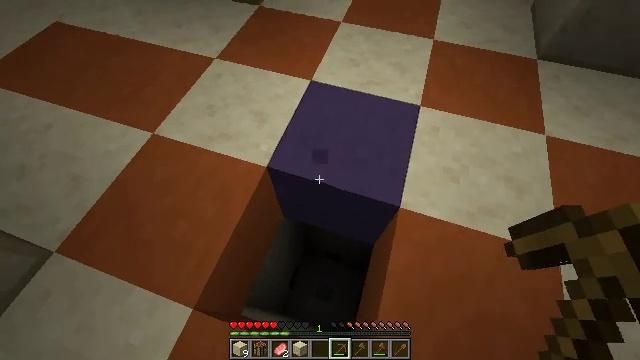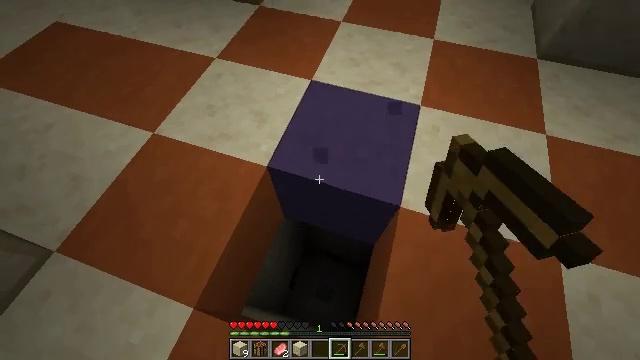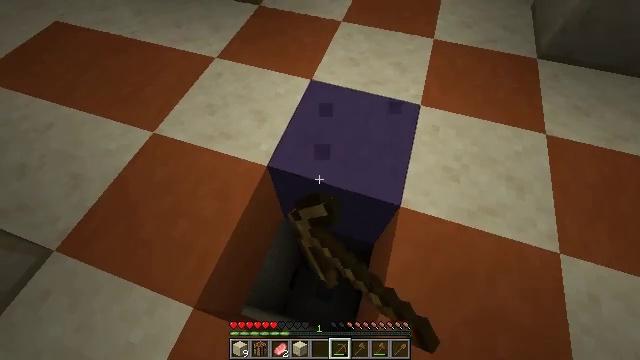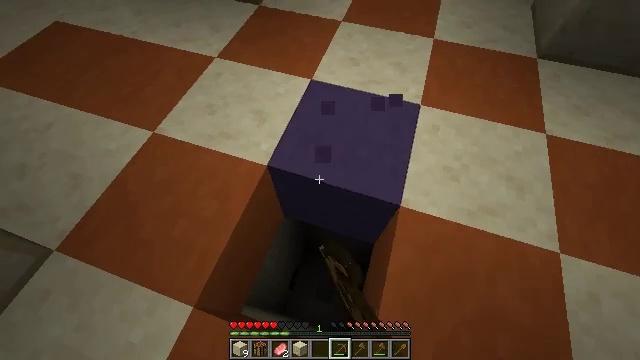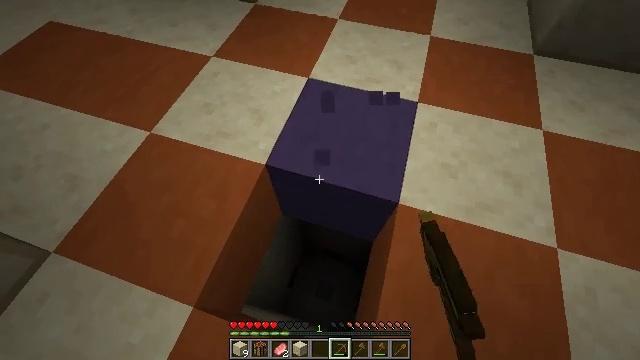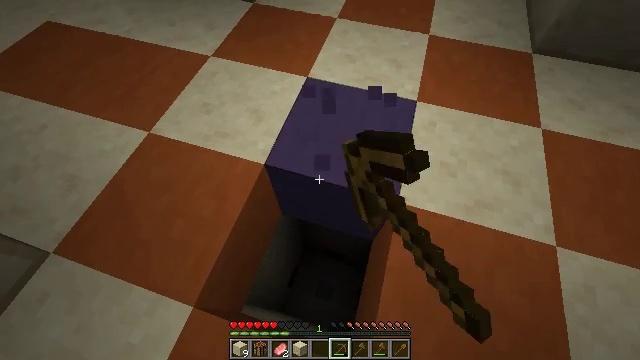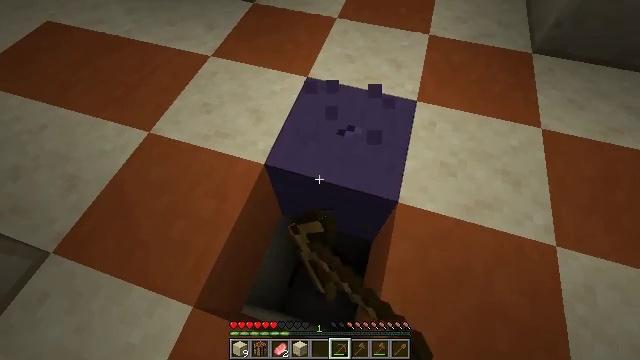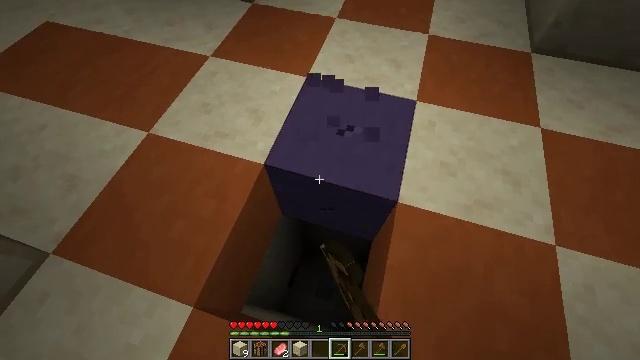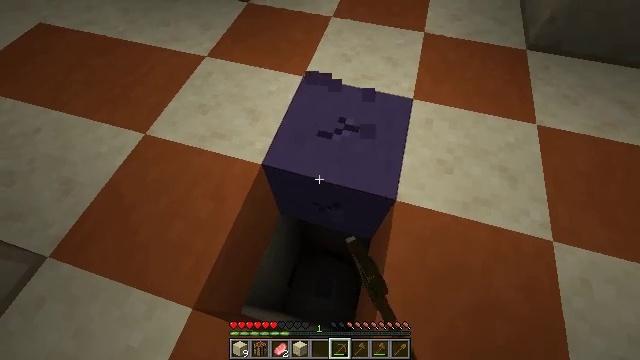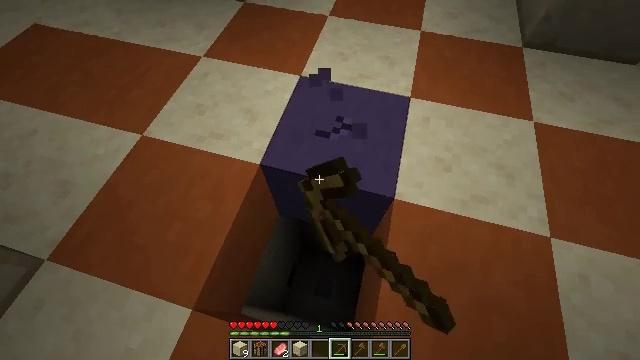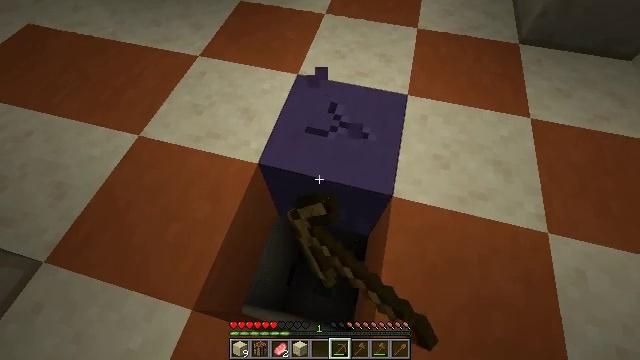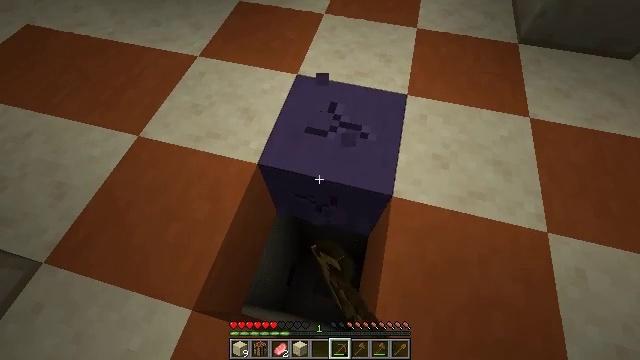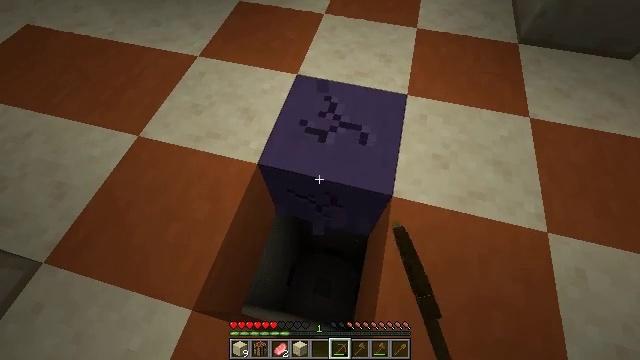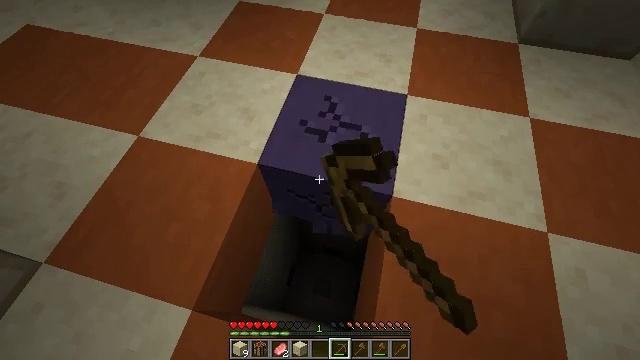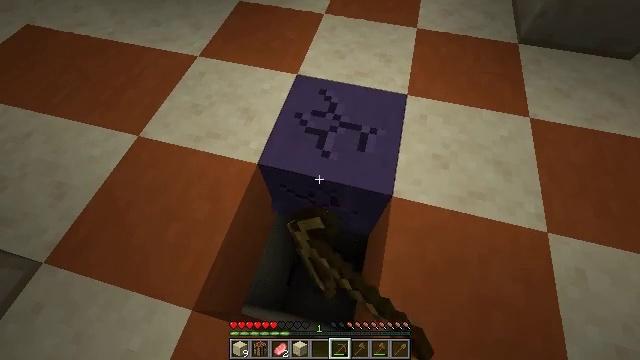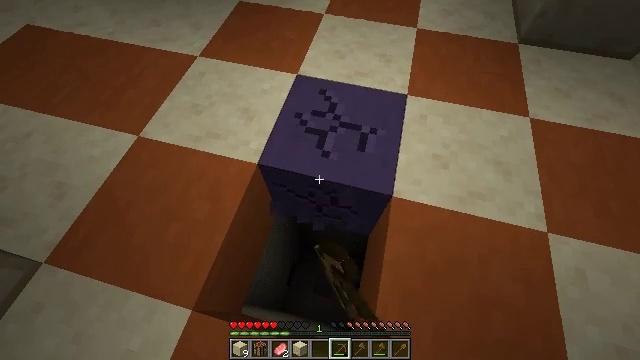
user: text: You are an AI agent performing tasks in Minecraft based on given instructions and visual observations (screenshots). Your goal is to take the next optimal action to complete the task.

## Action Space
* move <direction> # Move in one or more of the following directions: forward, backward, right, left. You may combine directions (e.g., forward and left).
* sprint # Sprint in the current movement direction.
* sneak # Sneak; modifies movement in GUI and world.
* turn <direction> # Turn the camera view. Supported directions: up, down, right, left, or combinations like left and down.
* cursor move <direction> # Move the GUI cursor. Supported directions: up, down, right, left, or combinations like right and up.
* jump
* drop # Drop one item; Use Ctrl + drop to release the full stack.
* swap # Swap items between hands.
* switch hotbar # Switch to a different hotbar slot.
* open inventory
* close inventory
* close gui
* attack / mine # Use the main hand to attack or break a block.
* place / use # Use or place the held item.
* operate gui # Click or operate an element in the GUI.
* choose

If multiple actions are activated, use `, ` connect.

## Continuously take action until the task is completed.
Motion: motion action
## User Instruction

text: Collect blue terracotta from structures.
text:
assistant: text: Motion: attack / mine
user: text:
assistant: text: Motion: attack / mine
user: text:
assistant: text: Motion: attack / mine
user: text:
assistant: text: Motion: attack / mine
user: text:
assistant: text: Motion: attack / mine
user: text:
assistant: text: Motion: attack / mine
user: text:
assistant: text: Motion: attack / mine
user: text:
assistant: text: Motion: attack / mine
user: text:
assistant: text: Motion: attack / mine
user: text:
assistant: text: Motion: attack / mine
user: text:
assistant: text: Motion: attack / mine
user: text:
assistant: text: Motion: attack / mine
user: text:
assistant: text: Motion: attack / mine
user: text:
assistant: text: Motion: attack / mine
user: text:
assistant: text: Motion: attack / mine
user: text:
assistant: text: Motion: attack / mine
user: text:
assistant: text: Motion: attack / mine
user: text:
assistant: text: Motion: attack / mine
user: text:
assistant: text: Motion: attack / mine
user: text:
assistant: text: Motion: attack / mine
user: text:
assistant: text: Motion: attack / mine
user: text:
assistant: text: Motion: attack / mine
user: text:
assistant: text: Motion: no_op
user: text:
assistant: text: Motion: no_op
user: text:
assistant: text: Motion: turn right and down
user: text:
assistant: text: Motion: turn right and down
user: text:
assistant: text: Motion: no_op
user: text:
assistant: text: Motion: turn left and up
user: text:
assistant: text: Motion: turn up
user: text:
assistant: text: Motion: attack / mine